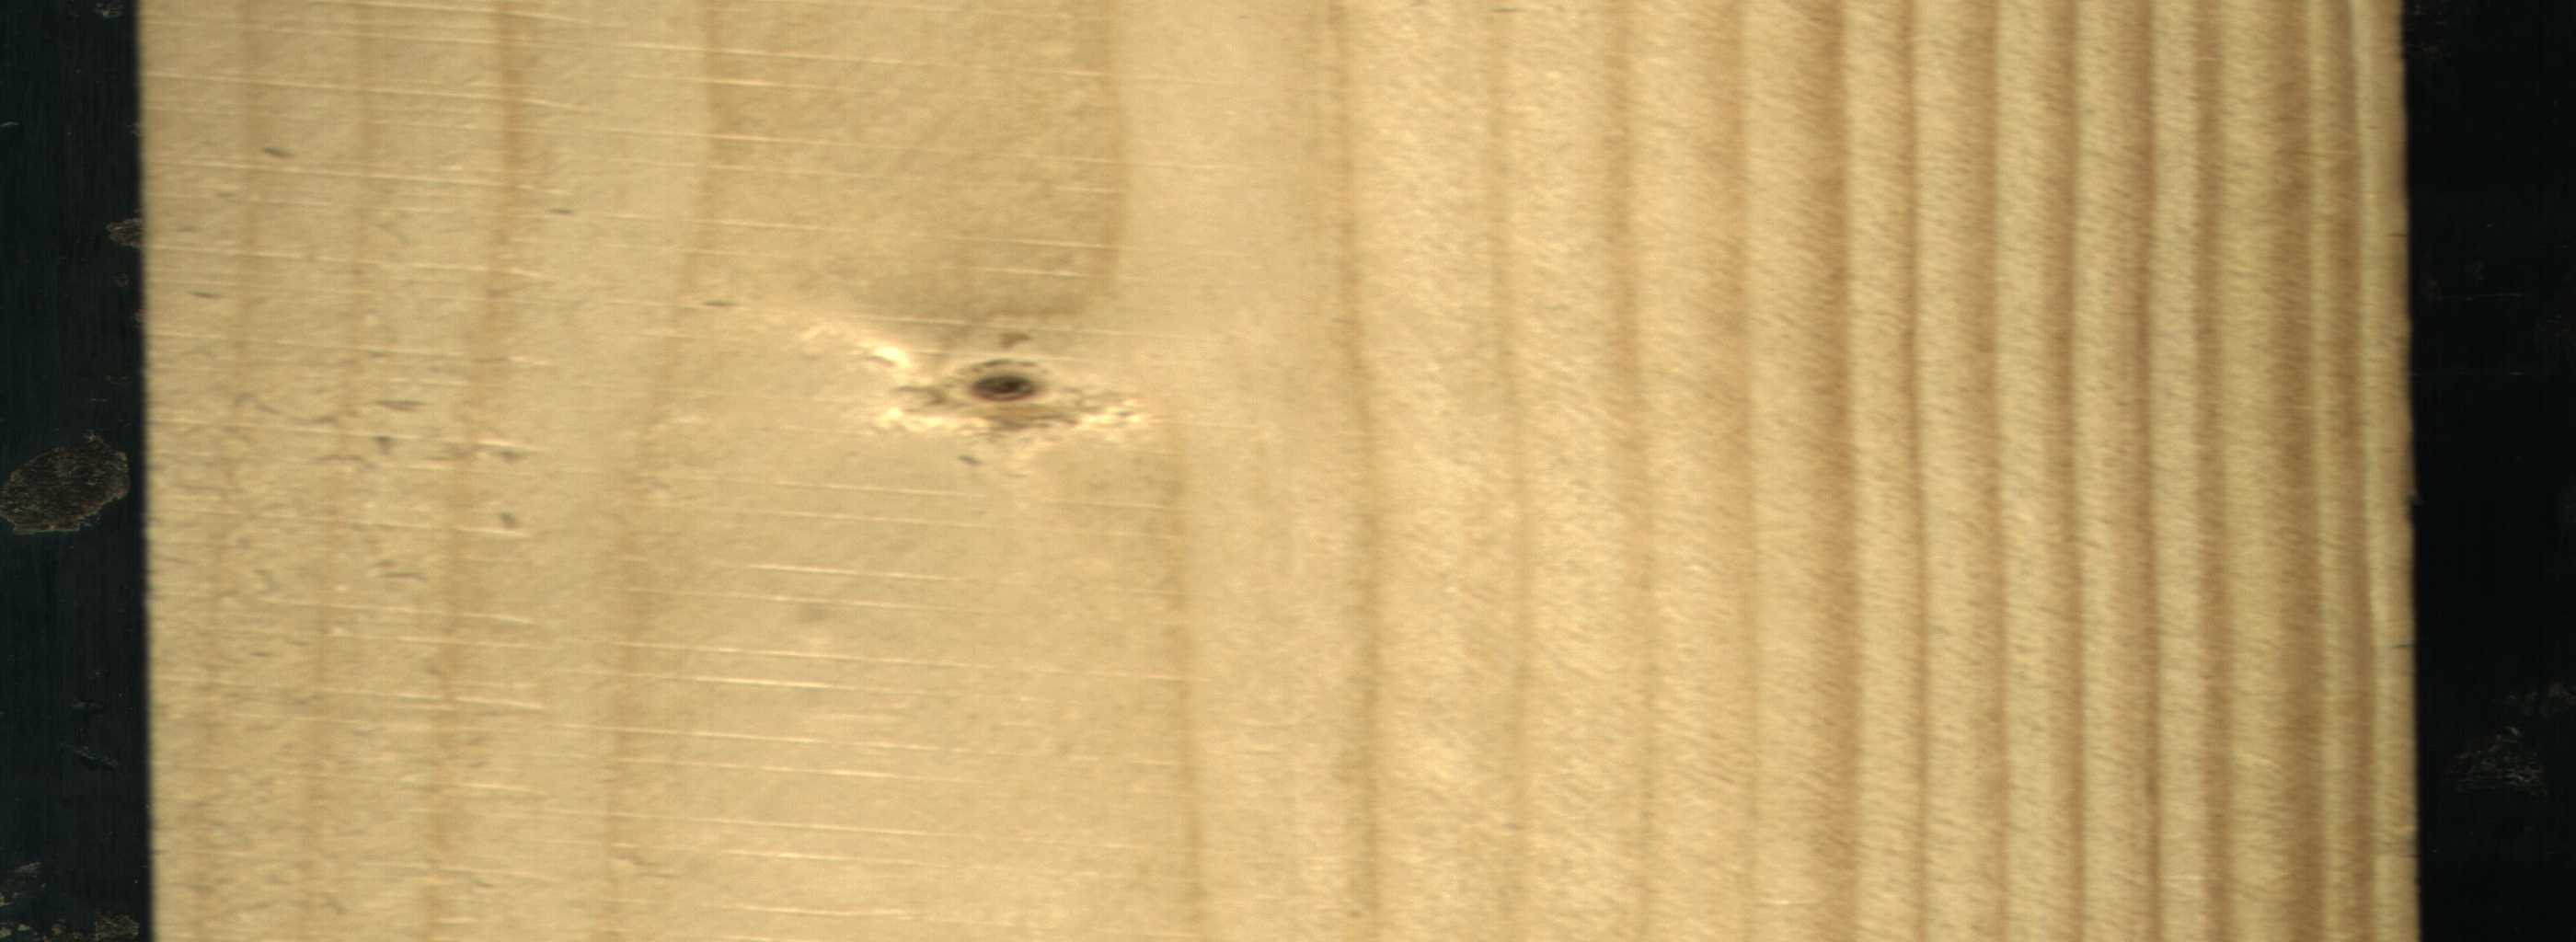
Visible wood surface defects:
Live_Knot